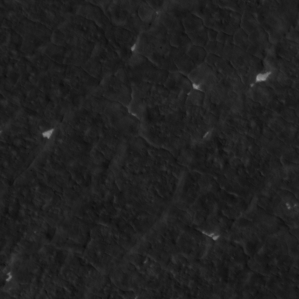
Label: non_frost